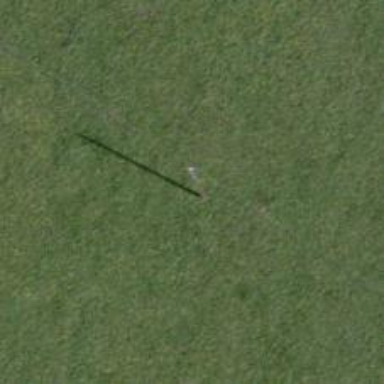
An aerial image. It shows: Power pole.